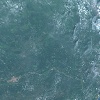
Label: land